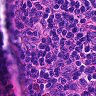
Metastatic tissue present: no